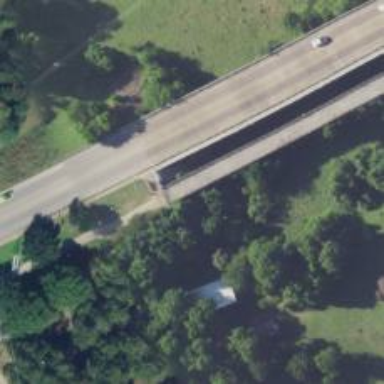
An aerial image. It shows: Historical footway bridge.